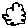
Label: cloud